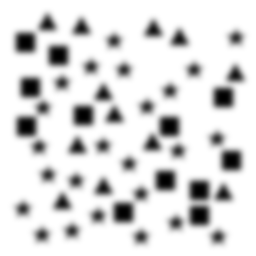
Squares: 12
Triangles: 12
Stars: 24
Total shapes: 48